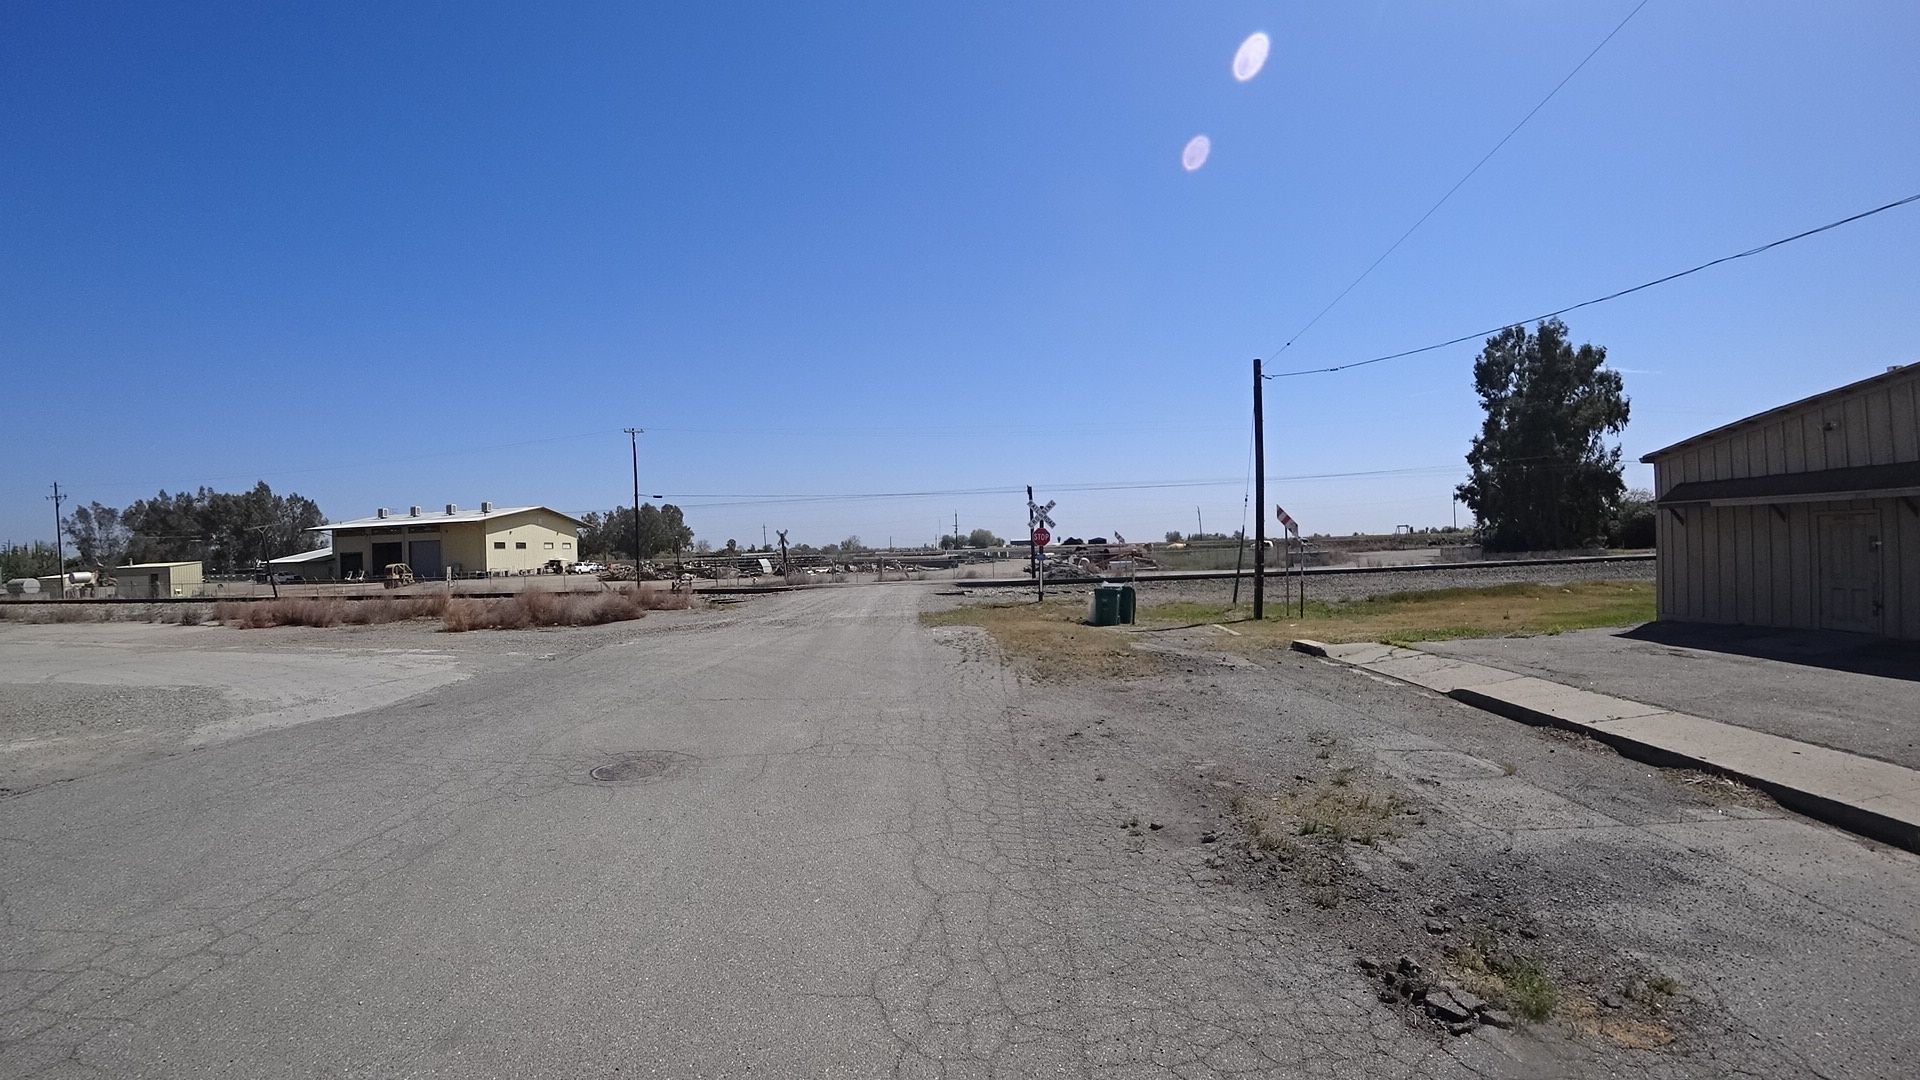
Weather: snowy
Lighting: day
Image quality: good
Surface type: cycling surface
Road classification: service, residential
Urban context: semi-dense urban cluster
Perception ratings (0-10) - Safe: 3.44, Lively: 0.66, Beautiful: 1.94, Boring: 3.52, Depressing: 5.77, Wealthy: 2.89